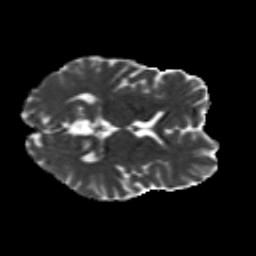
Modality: MD
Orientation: axial
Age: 27
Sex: male
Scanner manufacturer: siemens
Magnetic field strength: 3 T
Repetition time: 8.8 s
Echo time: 0.085 s